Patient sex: F
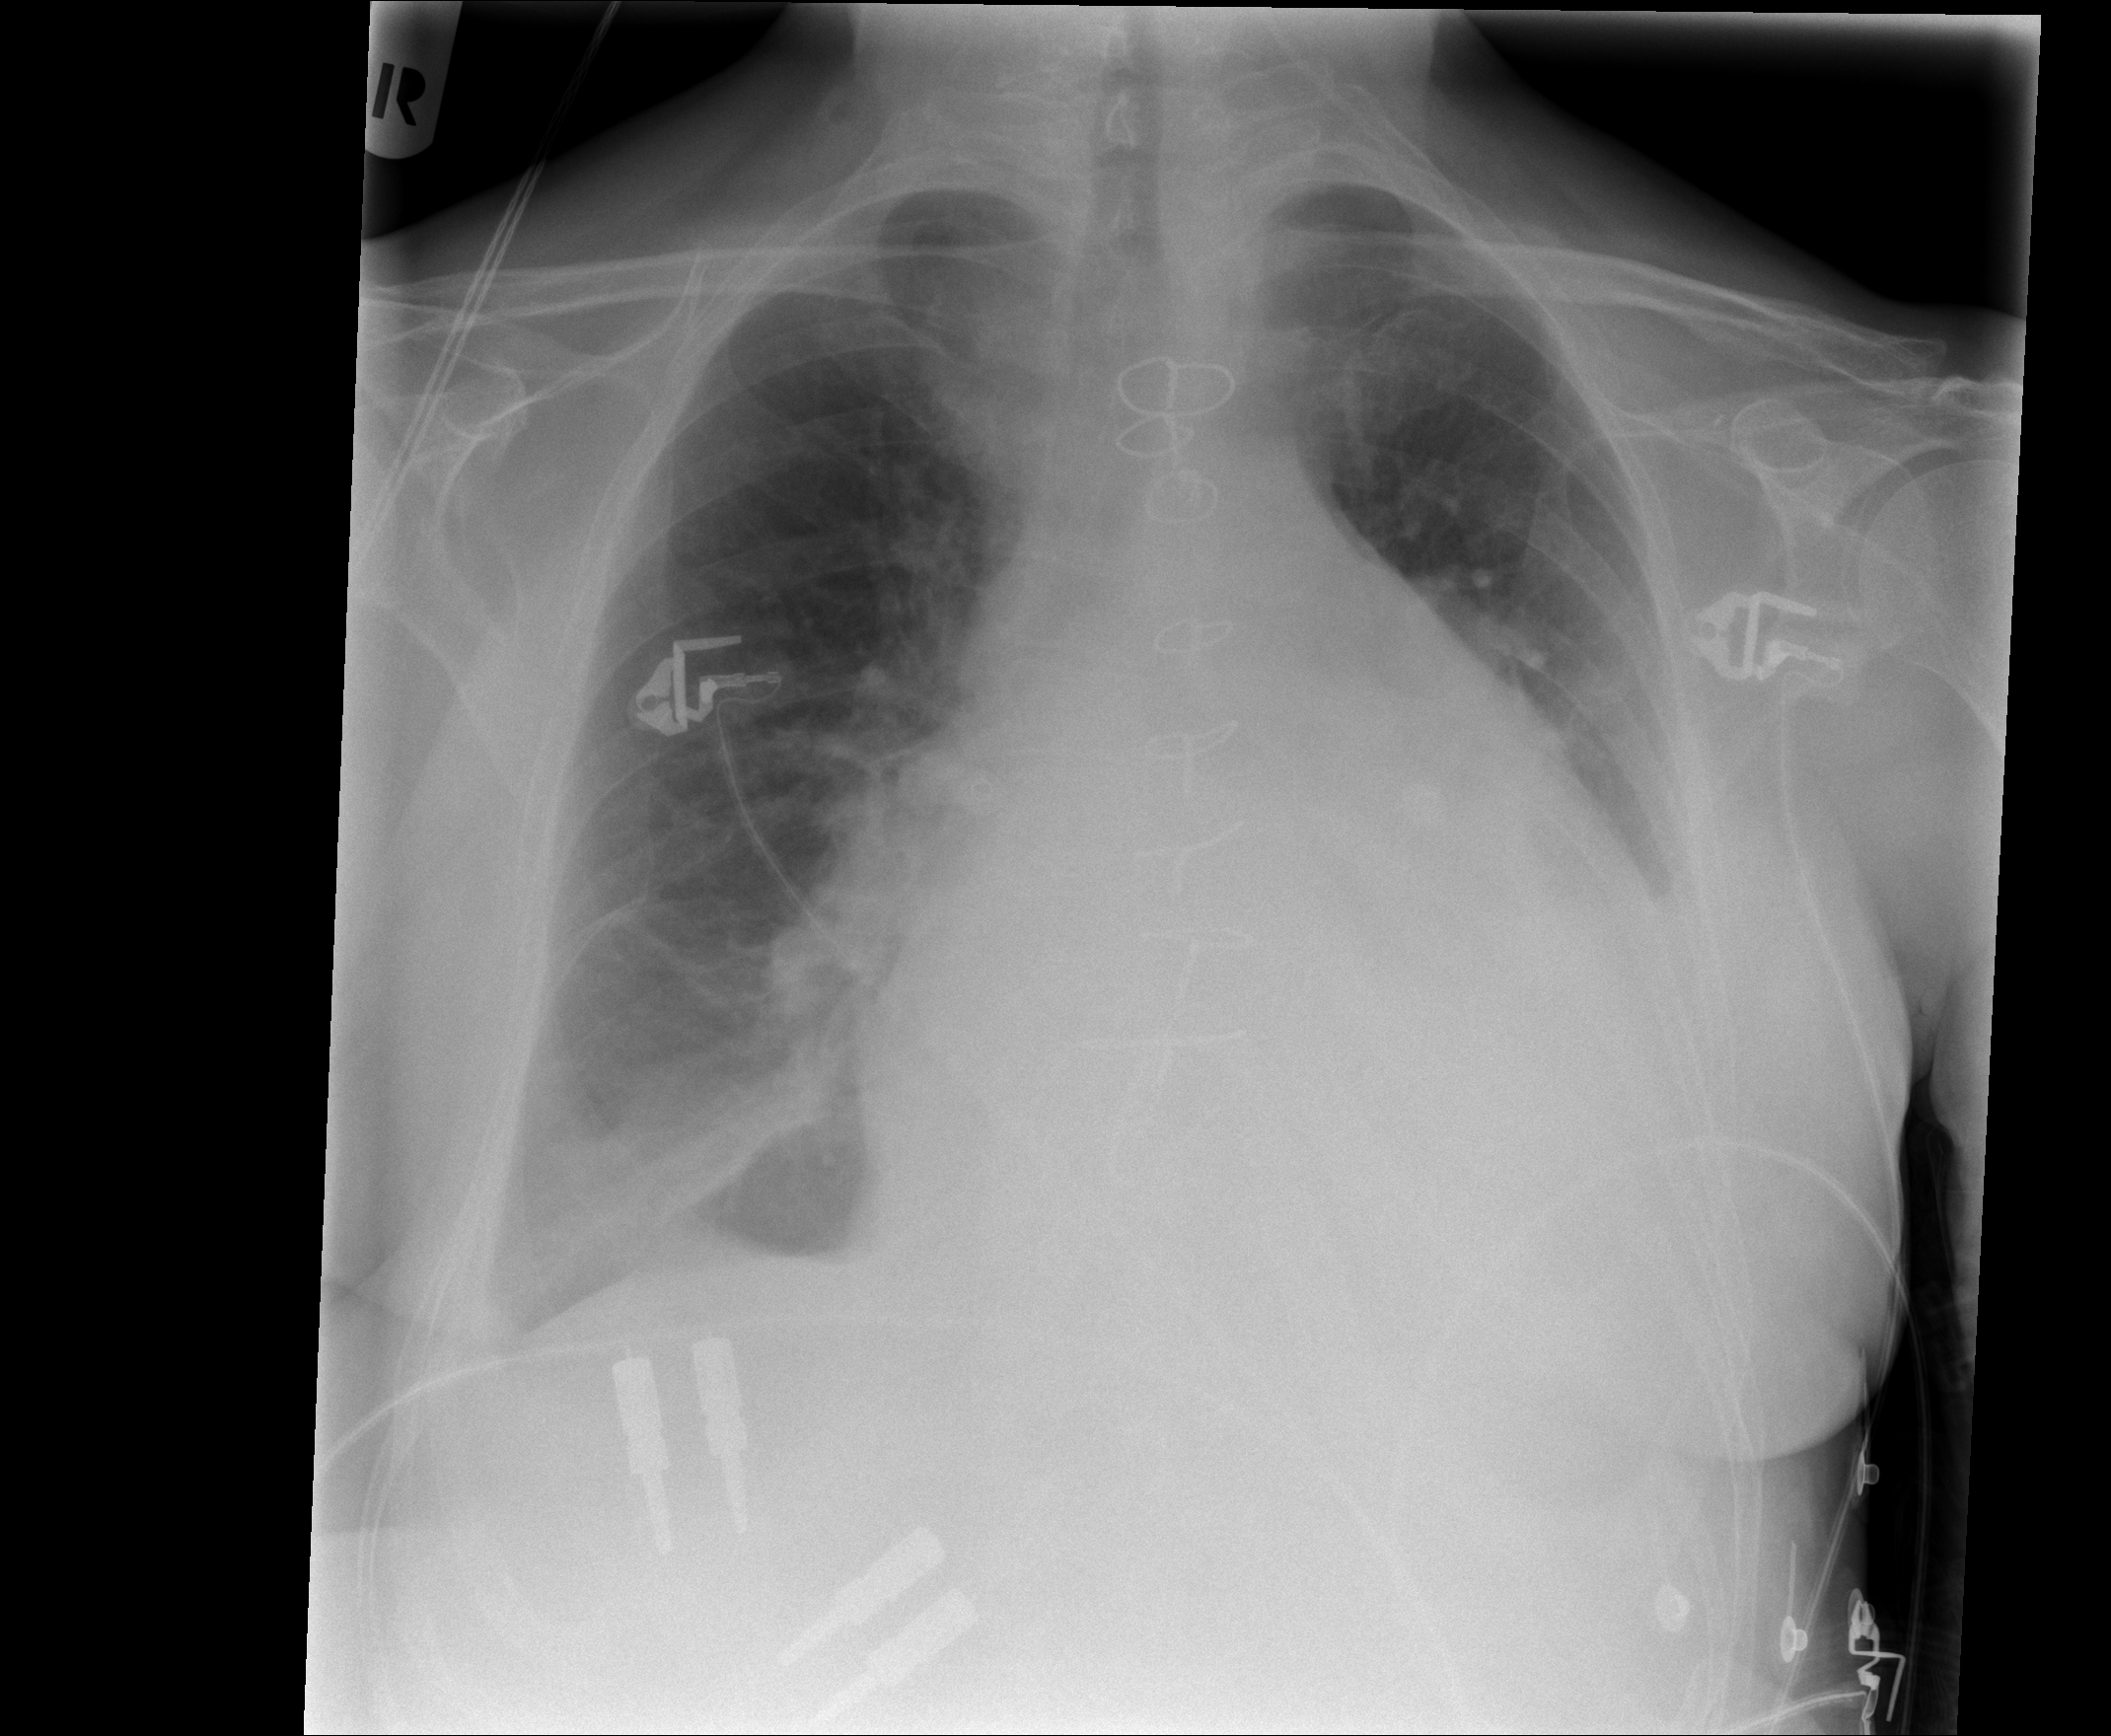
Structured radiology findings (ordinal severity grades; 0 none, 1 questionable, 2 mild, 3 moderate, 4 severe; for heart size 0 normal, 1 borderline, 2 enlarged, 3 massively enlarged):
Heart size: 3
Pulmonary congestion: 2
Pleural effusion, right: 0
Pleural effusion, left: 2
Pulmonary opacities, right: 0
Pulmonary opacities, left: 0
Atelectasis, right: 2
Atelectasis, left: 3